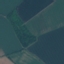
Label: AnnualCrop